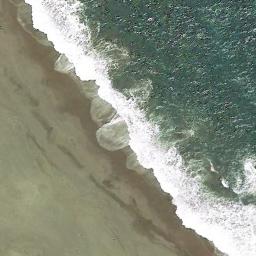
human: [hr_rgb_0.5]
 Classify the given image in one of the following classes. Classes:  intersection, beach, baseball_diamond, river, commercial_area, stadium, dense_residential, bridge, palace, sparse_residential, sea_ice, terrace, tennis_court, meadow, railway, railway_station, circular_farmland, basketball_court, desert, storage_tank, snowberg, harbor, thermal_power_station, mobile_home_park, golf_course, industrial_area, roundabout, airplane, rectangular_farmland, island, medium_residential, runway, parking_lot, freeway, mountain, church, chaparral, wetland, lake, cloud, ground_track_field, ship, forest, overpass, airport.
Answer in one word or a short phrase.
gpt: beach